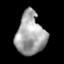
Tissue: lung
Cell type: Epithelial cells
Senescence score: 0.2113
Nuclear area (px): 1182
Mean DAPI intensity: 164.176